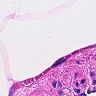
Metastatic tissue present: no